Question: I am new to PHP and would like to display some information based on the users input; creating an unordered list on the website with their details.
I have the following scripts in my WordPress theme...
'''
/* Add/remove author profile fields */
function new_contact_methods( $contactmethods ) {
unset($contactmethods['aim']);
unset($contactmethods['jabber']);
unset($contactmethods['yim']);
$contactmethods['google_plus'] = 'Google+';
$contactmethods['twitter'] = 'Twitter';
$contactmethods['facebook'] = 'Facebook';
$contactmethods['linkedin'] = 'Linkedin';
return $contactmethods;
}
add_filter('user_contactmethods','new_contact_methods', 10, 1);
'''
'''
<ul style="margin: 0;">
<li><a href="<?php the_author_meta('url'); ?>" target="_blank"></a></li>
<li><a href="https://plus.google.com/<?php the_author_meta('google_plus'); ?>" target="_blank"></a></li>
<li><a href="http://twitter.com/<?php the_author_meta('twitter'); ?>" target="_blank"></a></li>
<li><a href="http://facebook.com/<?php the_author_meta('facebook'); ?>" target="_blank"></a></li>
<li><a href="http://au.linkedin.com/in/<?php the_author_meta('linkedin'); ?>" target="_blank"></a></li>
</ul>
'''
---
How would I output the information from the users profile settings:

Only 'if' they have placed content into any of the fields above.
For example, I don't wish to display an unordered list or list items which haven't been place into any of the fields:
- - - - -
thanks.
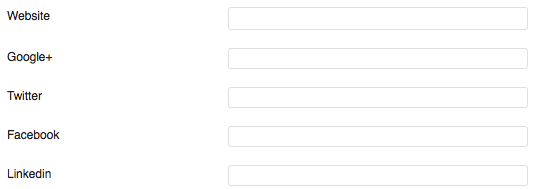
Answer: Using 'the_author_meta()' will 'echo' out the value, so you can't really check it ahead of time unless you buffer the output or something. Instead you can use 'get_the_author_meta'. The difference is that instead of 'echo'ing the value, it just returns it. So you can look at the value, then use php's 'empty' to see if it has been filled in, so your code might look like this
'''
<ul style="margin: 0;">
<?php
$url=get_the_author_meta('url');
if (!empty($url))
{
?>
<li><a href="<?php the_author_meta('url'); ?>" target="_blank">
<?php the_author_meta('url'); ?></a>
</li>
<?php
}
//...
'''
and a quick way to grab all the properties you want
'''
<?php
$metaInfo=array('url','twitter','google_plus','facebook','linkedin');
$validProperties=0;
foreach($metaInfo as $infoItem)
{
$itemValue=get_the_author_meta($infoItem);
if (!empty($itemValue))
{
$validProperties++; //increments by 1
}
}
?>
<?php
if ($validProperties > 0)
{ //meaning we found at least 1
?>
<ul style="margin: 0;">
<?php
foreach($metaInfo as $infoItem)
{
$itemValue=get_the_author_meta($infoItem);
if (!empty($itemValue))
{
?>
<li>
<a href="<?php the_author_meta($infoItem); ?>" target="_blank">
<?php the_author_meta($infoItem); ?></a>
</li>
<?php
}
}
?>
</ul>
<?php
}
else
{
//else we found none so display nothing! or do something like
echo "no data found!";
}
?>
'''